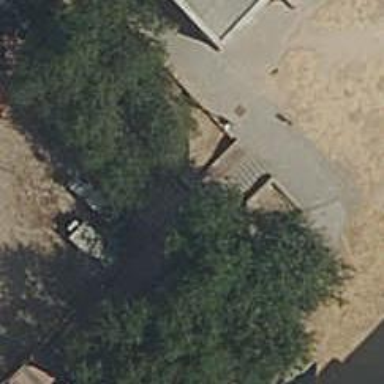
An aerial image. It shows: Set of steps made of paving stones.